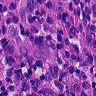
Metastatic tissue present: yes